Question: I'm looking at some other iPad apps that have the capability to add extra icons into the leftBarButtonItem and rightBarButtonItem for UINavigationController. Here is a picture of one taken from nngroup.com:
In order to do something like this, are they subclassing UINavigationController or adding a category for it? Or are they doing something different? I kind of just wanted the general approach of how to do something like this, but don't need all the code since I'm sure it's a lot of work. Thanks.
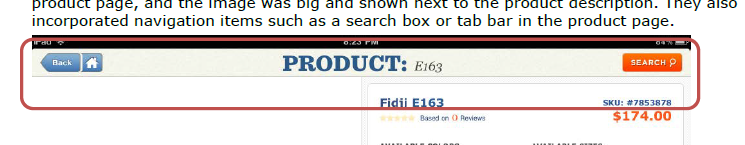
Answer: You can create a toolbar object and add the buttons to that toolbar and then set the custom view of the right bar button item or left bar button item as this toolbar.
A sample implementation is like this.
'''
UIToolbar * toolbar = [[UIToolbar alloc]initWithFrame:CGRectMake(0,0,160, 44.5)];
UIBarButtonItem *spacer = [[UIBarButtonItem alloc]
initWithBarButtonSystemItem:UIBarButtonSystemItemFlexibleSpace
target:nil
action:nil];
[buttons addObject:spacer];
[spacer release];
UIBarButtonItem * deleteButton = [[UIBarButtonItem alloc]
initWithTitle:@"Delete"
style:UIBarButtonItemStyleBordered
target:self
action:@selector(deletePressed)];
// Button style is the default style
[buttons addObject:deleteButton];
[deleteButton release];
UIBarButtonItem * barItem = [[UIBarButtonItem alloc] initWithTitle:@"Logout" style:UIBarButtonItemStyleBordered
target:[Y3AppDelegate mainApplicationInstance] action:@selector(logout)];
[buttons addObject:barItem];
[barItem release];
// put the buttons in the toolbar and release them
[toolbar setItems:buttons animated:YES];
[buttons release];
// place the toolbar into the navigation bar as Right Button item
self.navigationItem.rightBarButtonItem = [[[UIBarButtonItem alloc]
initWithCustomView:toolbar] autorelease];
[toolbar release];
'''
One thing to note here is that you may have to change the tint color of the toolbar to match with that of the navigation bar. Hope this answer helps you.